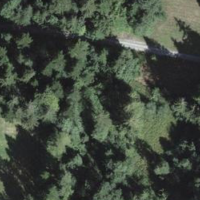
EUNIS habitat code: 43
Species observed at this site:
Saxifraga rotundifolia
Caltha palustris